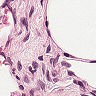
Metastatic tissue present: no